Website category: sports
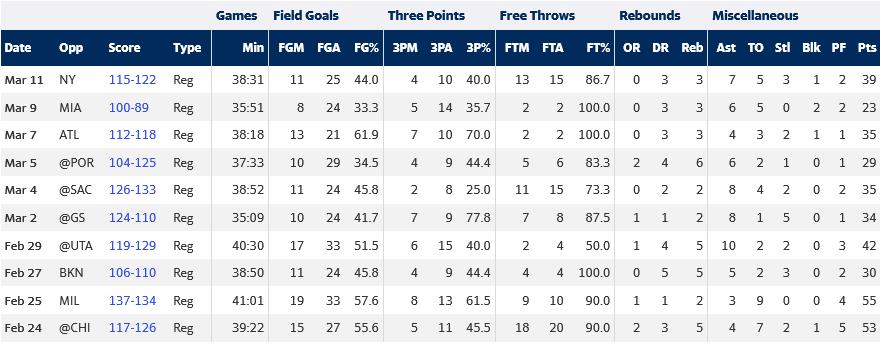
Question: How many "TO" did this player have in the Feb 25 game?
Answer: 9

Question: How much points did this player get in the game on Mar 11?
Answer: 39

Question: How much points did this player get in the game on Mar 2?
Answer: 34

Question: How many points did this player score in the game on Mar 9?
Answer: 23

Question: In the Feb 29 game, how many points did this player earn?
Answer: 42

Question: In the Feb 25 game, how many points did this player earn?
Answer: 55

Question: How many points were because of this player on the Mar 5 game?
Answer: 29